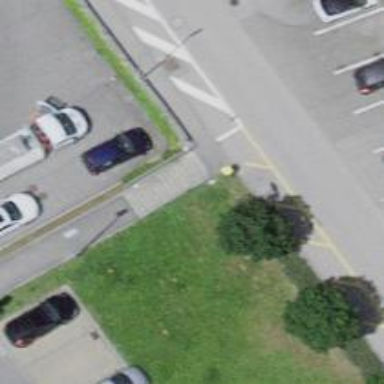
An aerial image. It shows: Post box is visible.